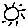
Label: sun